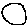
Label: circle